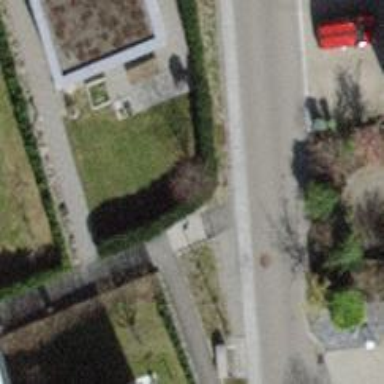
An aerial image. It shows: Road with steps.